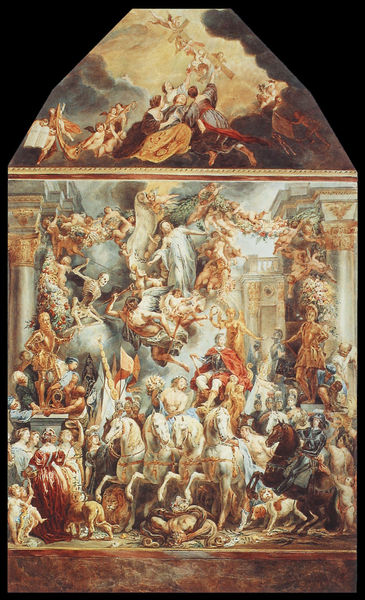
Titel: Die Wände des Oranjezaal im Schloß Huis ten Bosch
Künstler: Tieleman Cato Bruining
Institution: Den Haag, Koninklijke Verzamelingen
Schlagwörter: frauen, menschen, braun, grau, männer, säulen, hund, hunde, malerei, tod, bild, kind, kinder, pferde, reiter, engel, farbig, schlacht, detail, wandmalerei, religion, ritter, heer, rüstung, altar, skelett, statuen, christus, jesus, heilige, fresko, himmelfahrt, assunta, vierspänner, tod skelett